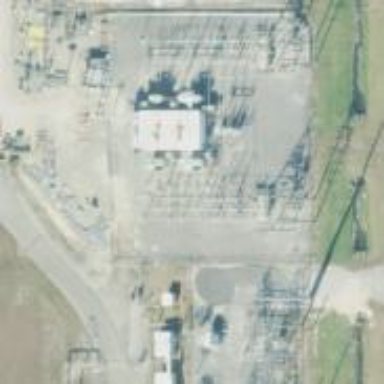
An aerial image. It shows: Industrial power substation surrounded by fence.